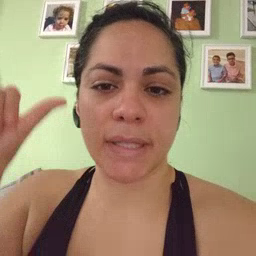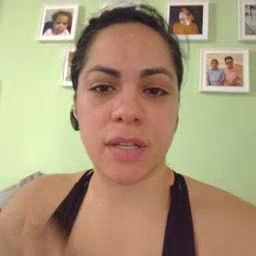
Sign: yesterday